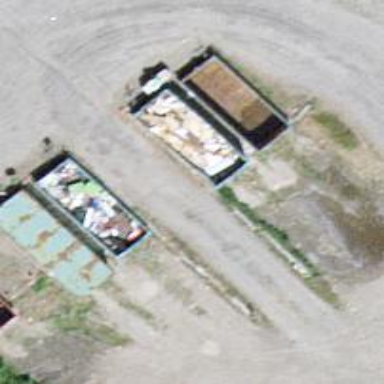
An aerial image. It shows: Recycling centre providing amenities for recycling.